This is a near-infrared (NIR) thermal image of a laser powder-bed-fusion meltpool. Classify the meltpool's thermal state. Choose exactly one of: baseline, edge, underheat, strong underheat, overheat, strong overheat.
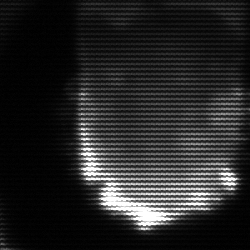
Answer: baseline